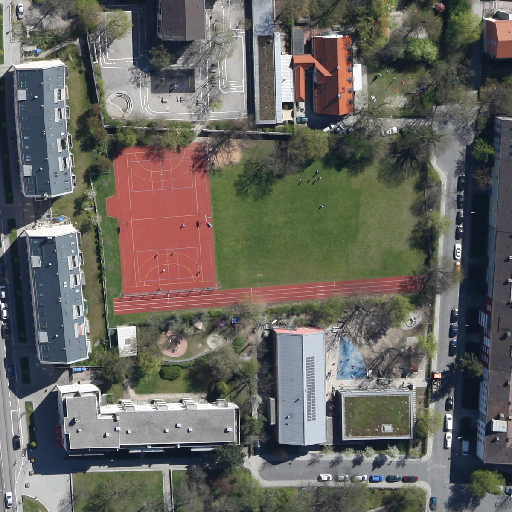
Referring expression: building along the road